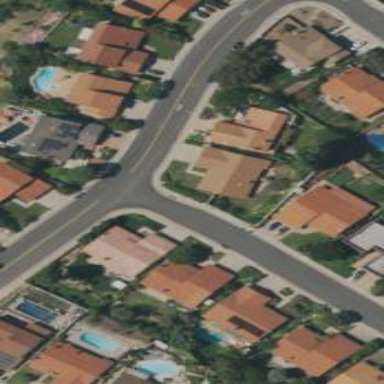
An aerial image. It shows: Residential road.